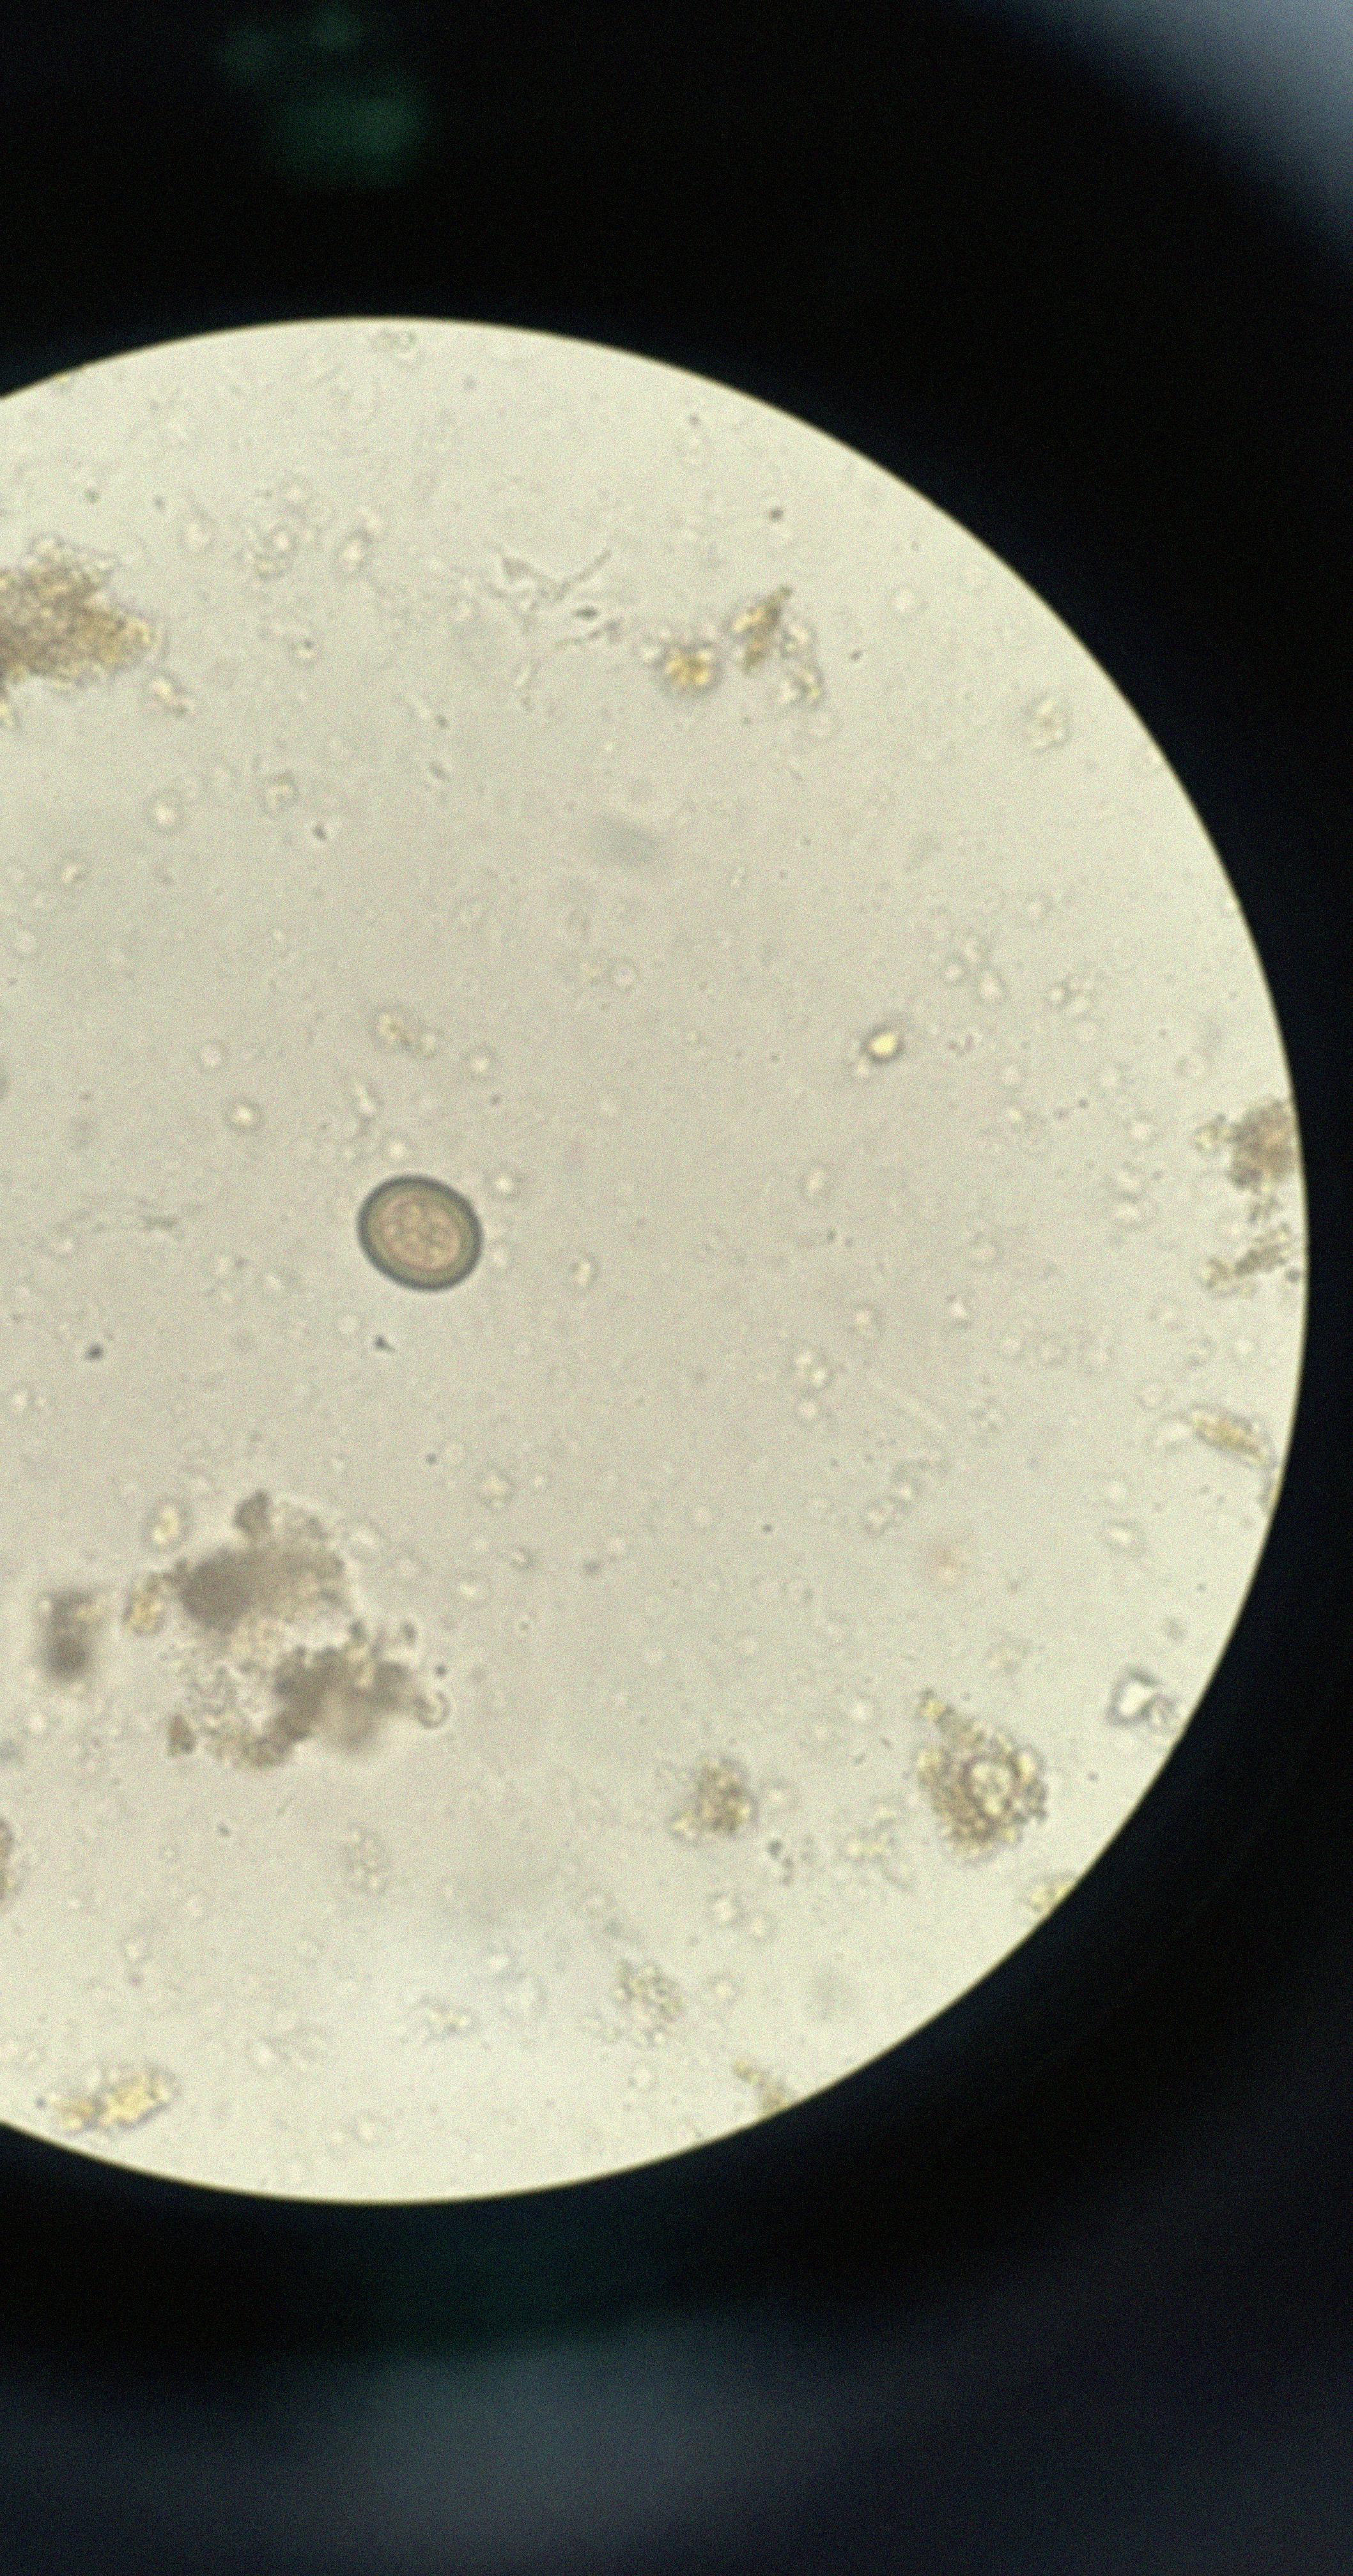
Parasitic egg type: Taenia spp. egg